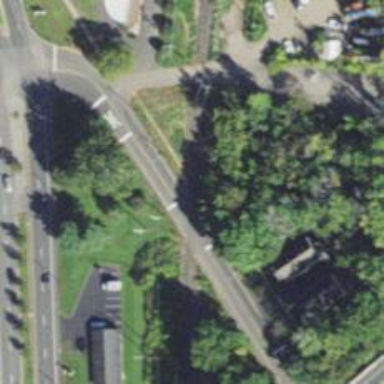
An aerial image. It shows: Railway crossing.